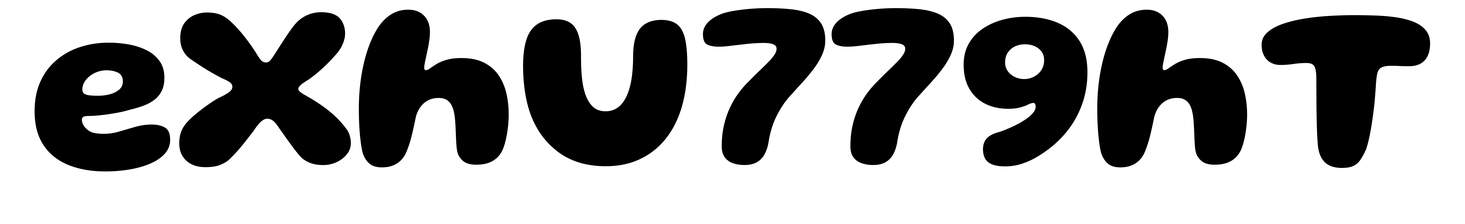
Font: Gluten_Bold